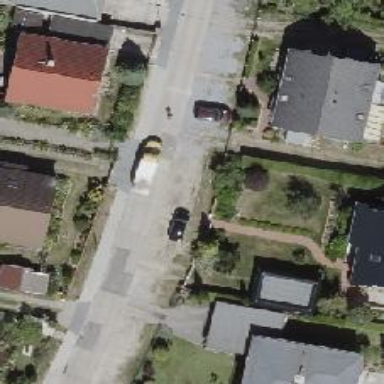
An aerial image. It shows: Residential road with concrete surface.